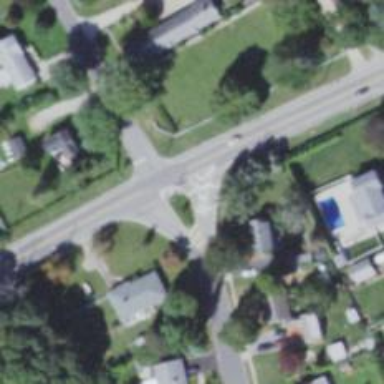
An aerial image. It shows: Stop road.